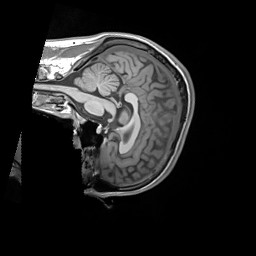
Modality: T1w
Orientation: sagittal
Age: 23
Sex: male
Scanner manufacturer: siemens
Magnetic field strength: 3 T
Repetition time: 1.55 s
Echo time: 0.00234 s